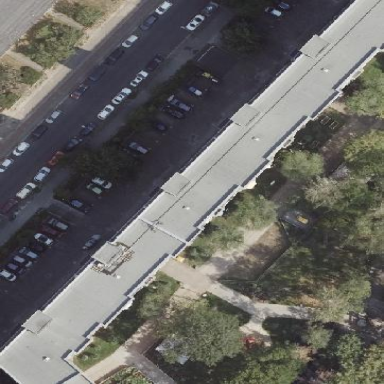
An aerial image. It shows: Apartment building with flat roof.